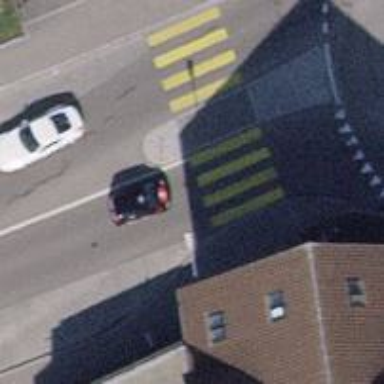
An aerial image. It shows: Uncontrolled crossing with pedestrian island.